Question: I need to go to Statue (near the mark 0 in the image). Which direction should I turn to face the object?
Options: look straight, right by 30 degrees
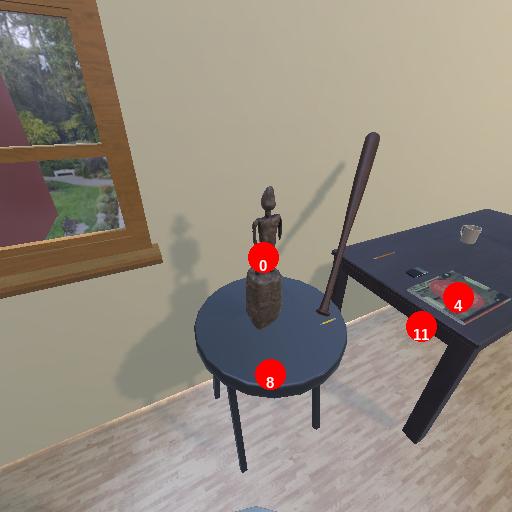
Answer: look straight